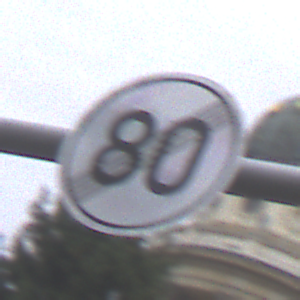
Verkehrszeichen: EndeGeschwindigkeit80
Umgebung: Outdoor, Urban
Tageszeit: Midday
Wetter: Overcast
Licht: Natural
Jahreszeit: NotSpecified
Kontrast: LowContrast